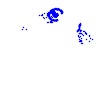
Particle: electron